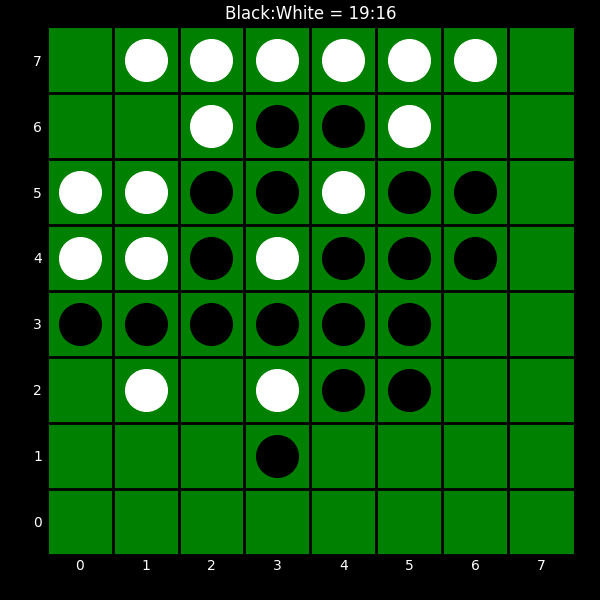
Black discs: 19
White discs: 16